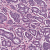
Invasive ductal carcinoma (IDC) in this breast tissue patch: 1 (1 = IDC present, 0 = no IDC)